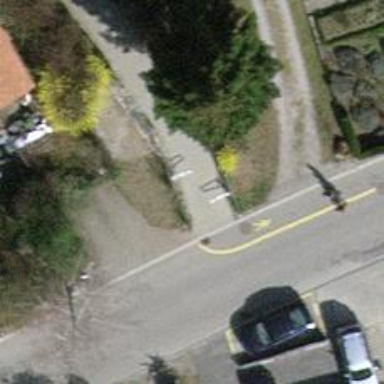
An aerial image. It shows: Gate.